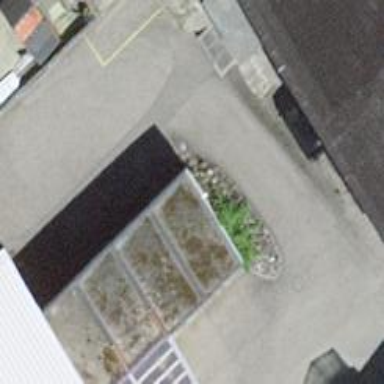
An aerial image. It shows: Group of garages.